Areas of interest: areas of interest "Traffic and Vehicle Management"
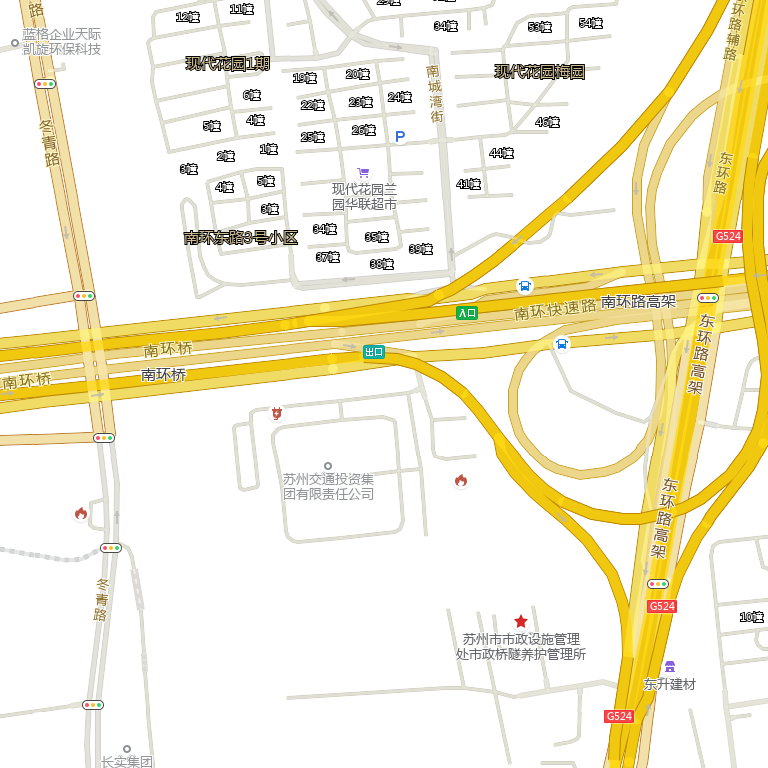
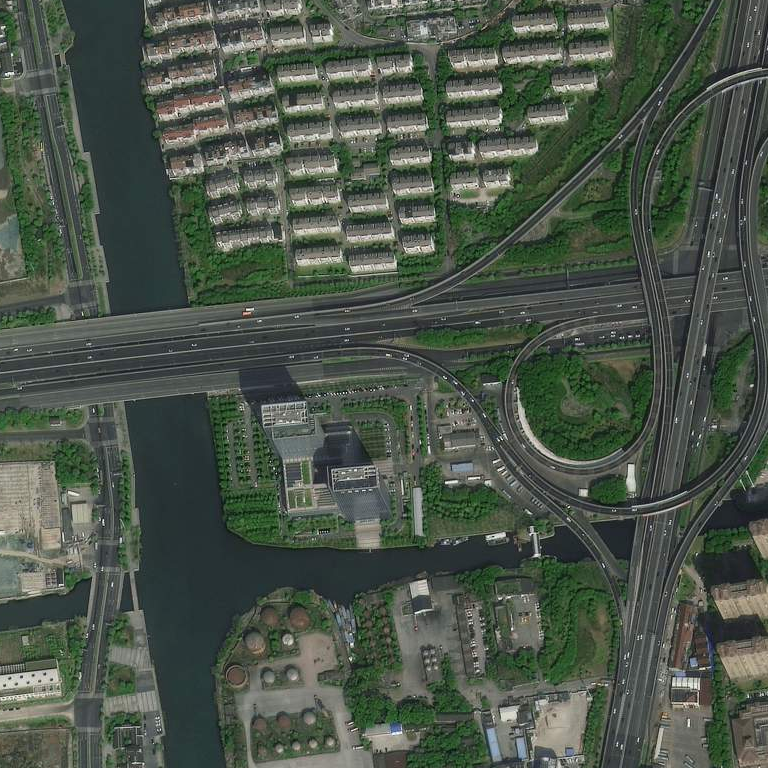